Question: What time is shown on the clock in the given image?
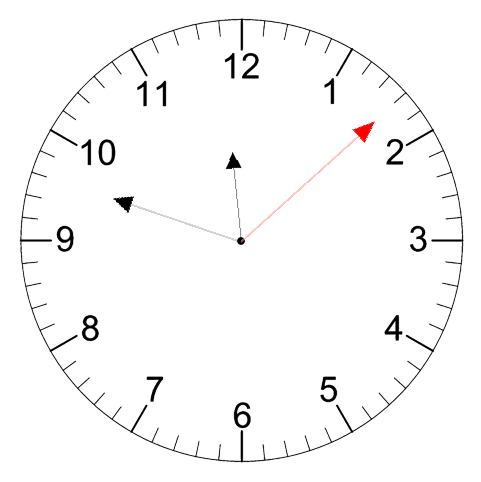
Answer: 11:48:08